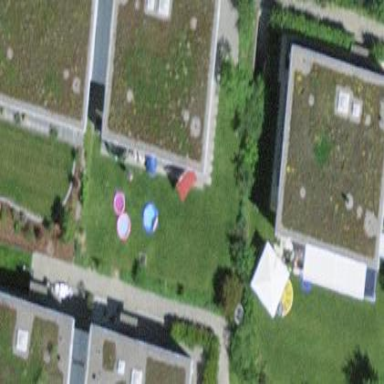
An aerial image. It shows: Apartment building with flat roof.